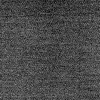
Atmospheric dust classification: dusty